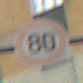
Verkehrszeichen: Geschwindigkeit80
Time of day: MorningAfternoon
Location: Outdoor (Urban)
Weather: Overcast
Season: NotSpecified
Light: Natural